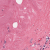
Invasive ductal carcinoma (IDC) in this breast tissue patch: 0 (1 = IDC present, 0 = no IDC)